Aerial crown-view tile of a tropical tree (Barro Colorado Island, Panama), acquired 20241216:
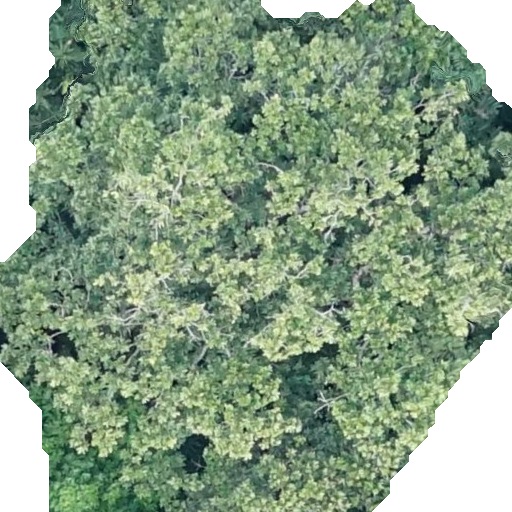
Species: Anacardium excelsum
GBIF accepted scientific name: Anacardium excelsum
Crown area: 389.826 m²